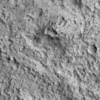
Label: not_dusty